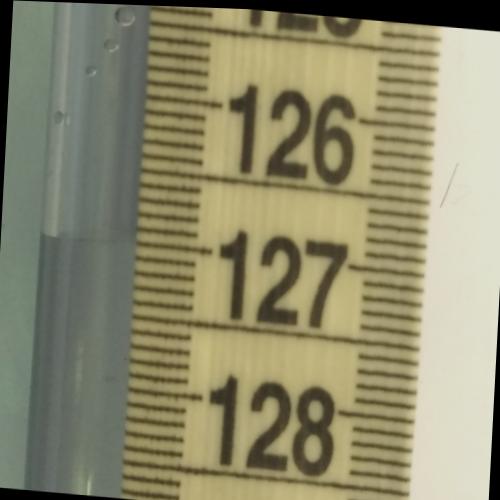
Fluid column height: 127.0 cm